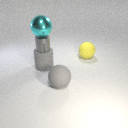
large cyan metal sphere above large gray rubber cylinder